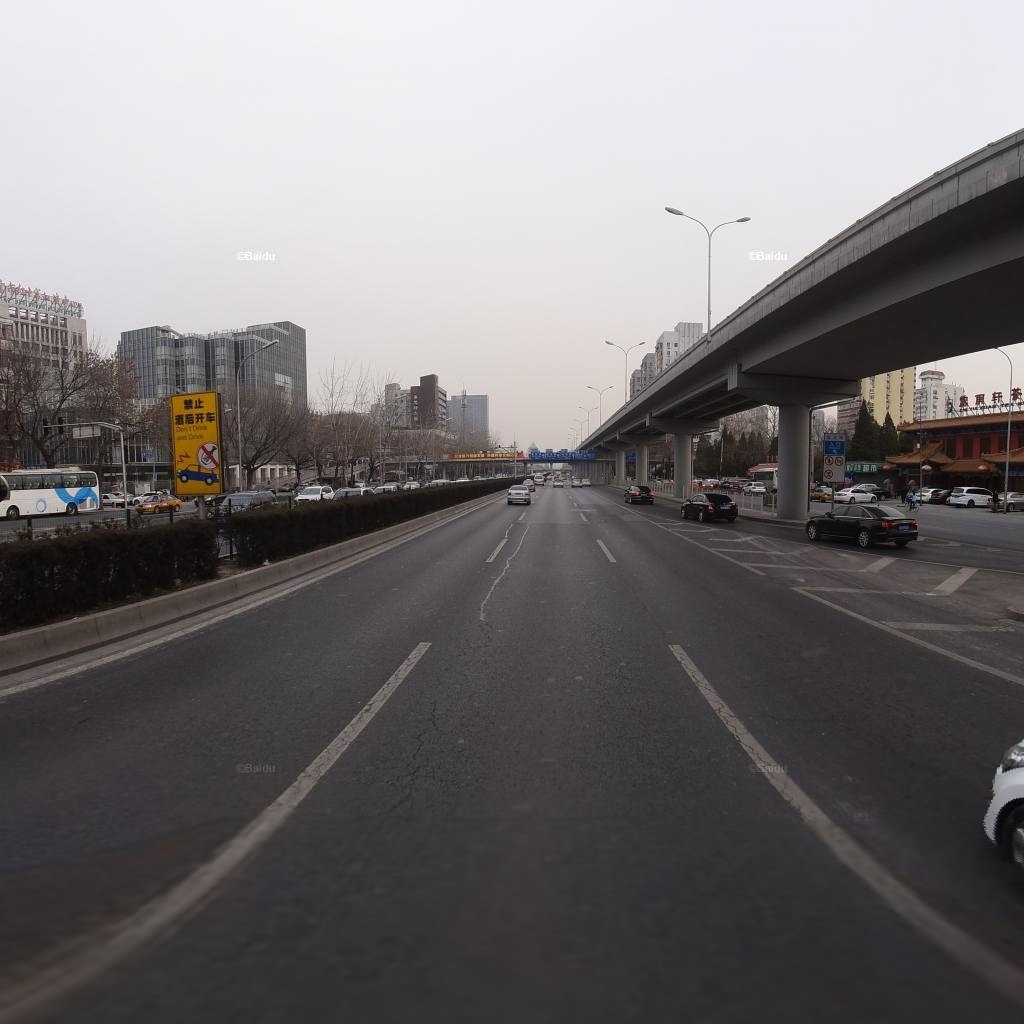
Region: Xicheng
Road damage annotations: longitudinal crack, longitudinal patch, longitudinal patch